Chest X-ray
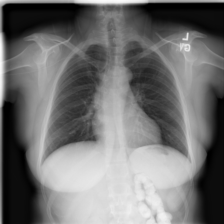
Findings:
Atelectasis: negative
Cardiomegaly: negative
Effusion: negative
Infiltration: negative
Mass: negative
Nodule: negative
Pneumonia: negative
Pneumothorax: negative
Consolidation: negative
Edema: negative
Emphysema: negative
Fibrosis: negative
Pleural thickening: negative
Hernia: negative